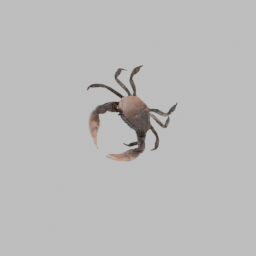
Label: animals